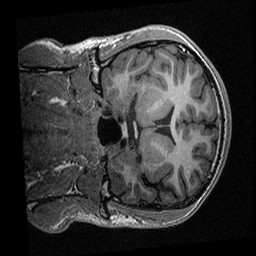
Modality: T1w
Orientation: coronal
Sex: male
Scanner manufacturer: ge
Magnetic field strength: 3 T
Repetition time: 0.0064 s
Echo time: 0.00281 s